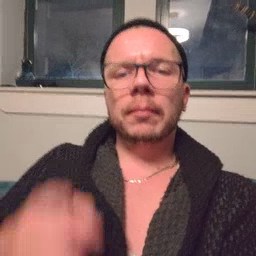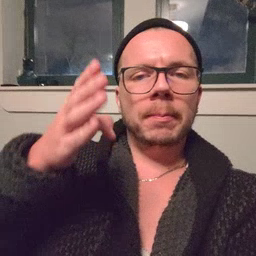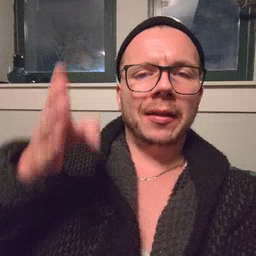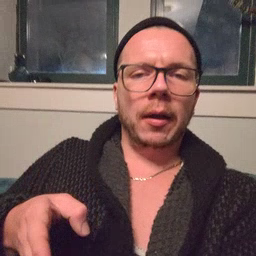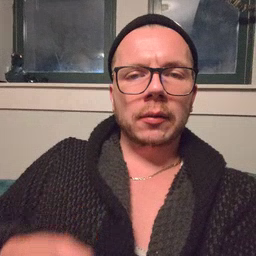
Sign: beside